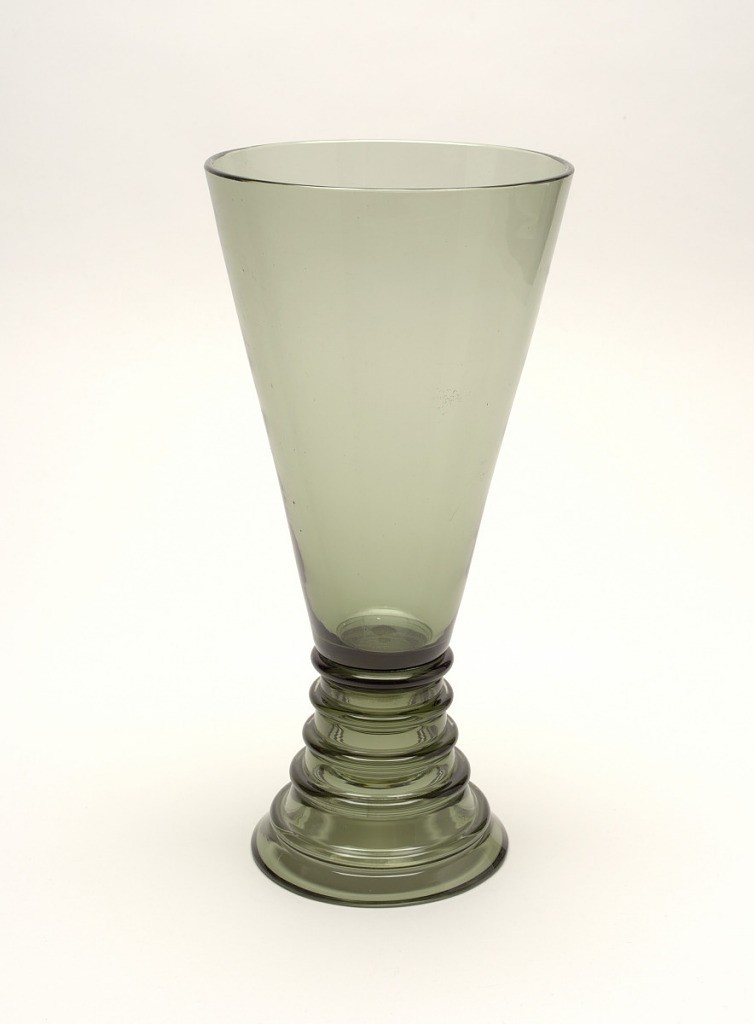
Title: German green glass series
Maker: Ludwig Lobmeyr, Austrian, 1829 - 1917
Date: ca. 1890
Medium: Mouth-blown green glass
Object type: Vase
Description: Mouth-blown green glass with glass applications. Tall vase with ring-shaped base.